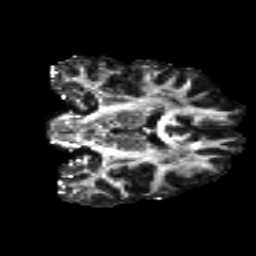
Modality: FA
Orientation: coronal
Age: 21
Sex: female
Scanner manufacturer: siemens
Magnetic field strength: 3 T
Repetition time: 8.8 s
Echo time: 0.085 s